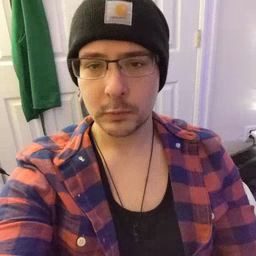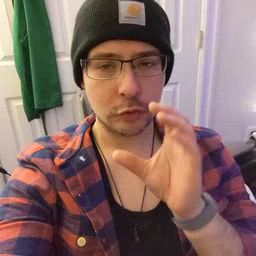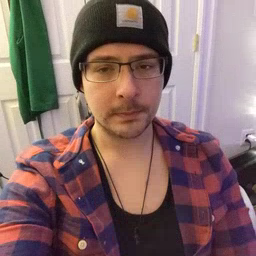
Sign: drink